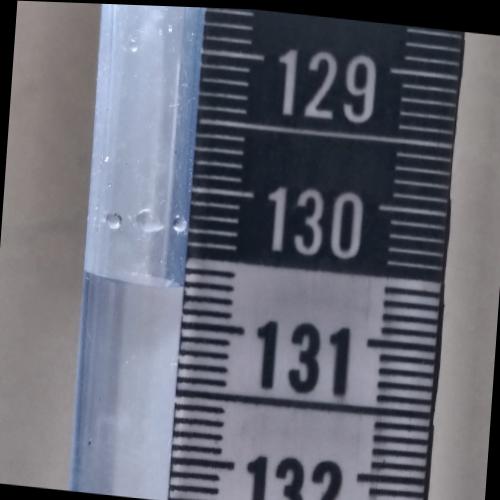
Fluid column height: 130.7 cm